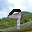
Label: 9